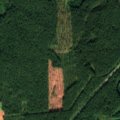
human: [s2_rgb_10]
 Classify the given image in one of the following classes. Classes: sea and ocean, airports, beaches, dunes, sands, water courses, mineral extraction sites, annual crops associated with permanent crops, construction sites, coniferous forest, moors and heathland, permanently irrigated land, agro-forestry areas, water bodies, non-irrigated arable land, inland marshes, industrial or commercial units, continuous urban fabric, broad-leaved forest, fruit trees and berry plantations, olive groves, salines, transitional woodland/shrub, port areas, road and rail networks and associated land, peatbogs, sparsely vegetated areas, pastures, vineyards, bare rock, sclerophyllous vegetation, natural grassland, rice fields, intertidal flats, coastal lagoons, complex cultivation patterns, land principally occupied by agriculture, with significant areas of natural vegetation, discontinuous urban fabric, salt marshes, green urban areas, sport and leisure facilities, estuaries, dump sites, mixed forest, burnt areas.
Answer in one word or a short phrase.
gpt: complex cultivation patterns, land principally occupied by agriculture, with significant areas of natural vegetation, coniferous forest, mixed forest